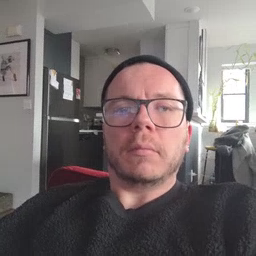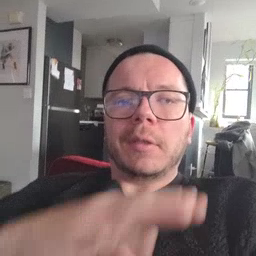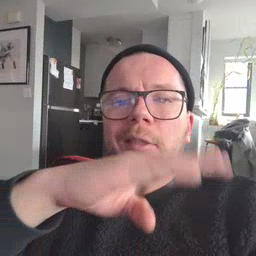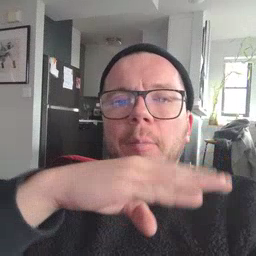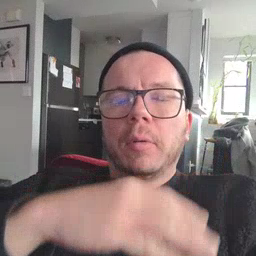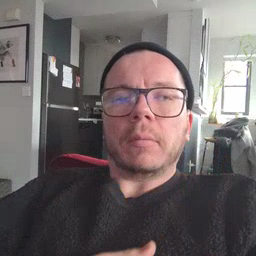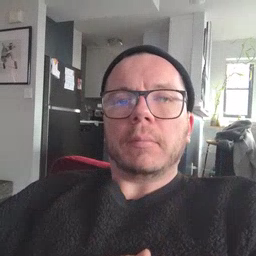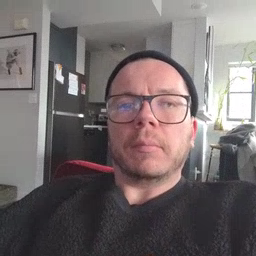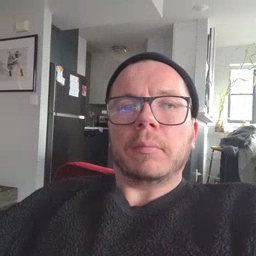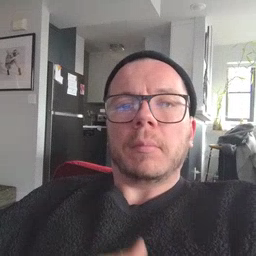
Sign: table